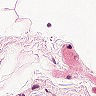
Metastatic tissue present: no